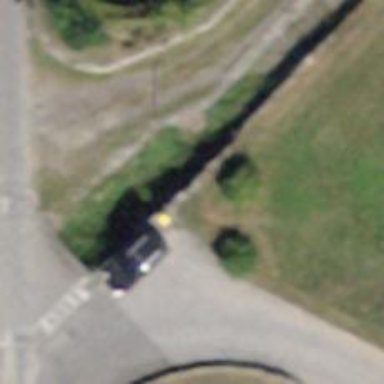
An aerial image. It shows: Post box is visible.